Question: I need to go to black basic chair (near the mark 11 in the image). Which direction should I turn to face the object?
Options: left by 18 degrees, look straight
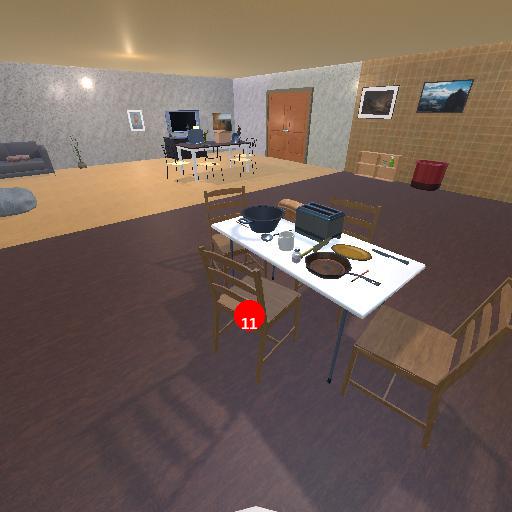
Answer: left by 18 degrees